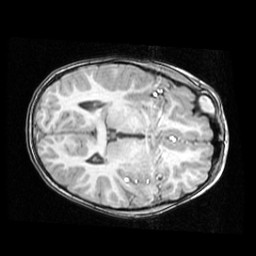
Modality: T1w
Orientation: axial
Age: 9
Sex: male
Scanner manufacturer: ge
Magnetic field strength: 1.5 T
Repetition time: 0.03333 s
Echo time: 0.008 s